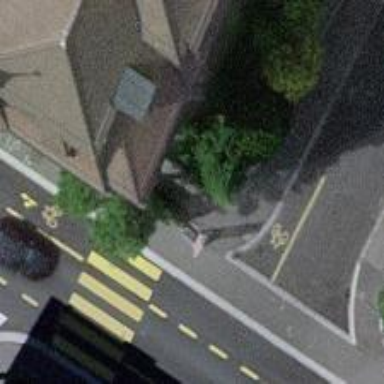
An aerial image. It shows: Kerb barrier.